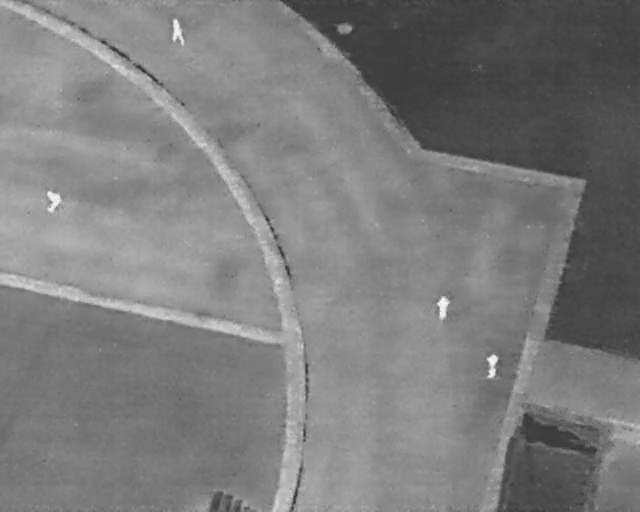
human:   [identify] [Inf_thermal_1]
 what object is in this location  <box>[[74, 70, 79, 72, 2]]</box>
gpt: <ref>1 large person at the bottom right</ref>

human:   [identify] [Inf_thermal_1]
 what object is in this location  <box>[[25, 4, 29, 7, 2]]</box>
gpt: <ref>1 large person at the top left</ref>

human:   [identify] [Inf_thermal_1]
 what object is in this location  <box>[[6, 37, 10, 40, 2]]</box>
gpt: <ref>1 large person at the left</ref>